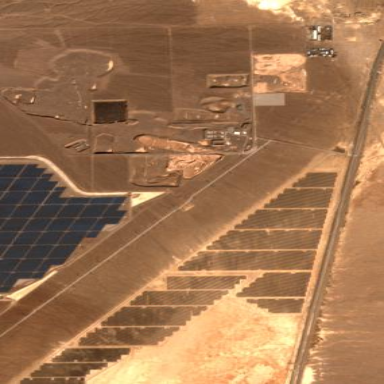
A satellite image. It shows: Solar power plant with photovoltaic technology surrounded by fence.